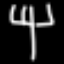
Label: fork